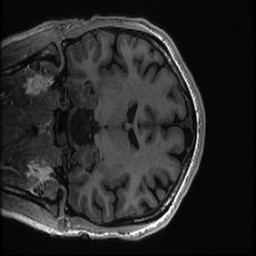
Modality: T1w
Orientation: coronal
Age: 20
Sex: female